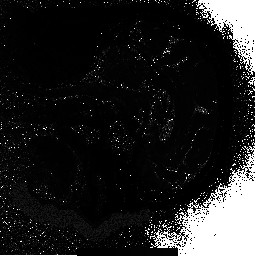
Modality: T2starmap
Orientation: sagittal
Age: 66
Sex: male
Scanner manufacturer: siemens
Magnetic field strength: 3 T
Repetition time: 0.043 s
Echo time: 0.00184 s